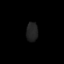
Tissue: skin
Cell type: Epithelial cells
Senescence score: 0.2676
Nuclear area (px): 211
Mean DAPI intensity: 34.493